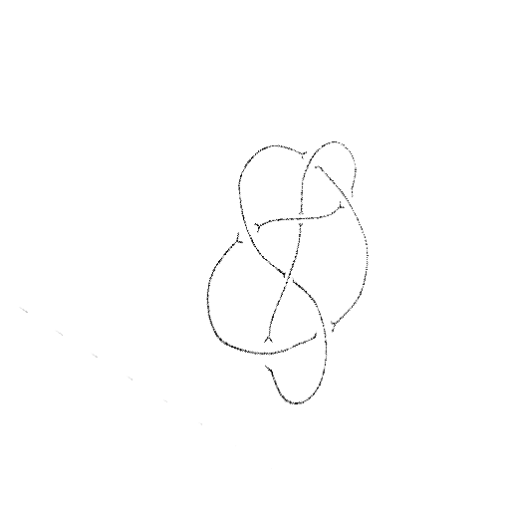
Crossing number: 7